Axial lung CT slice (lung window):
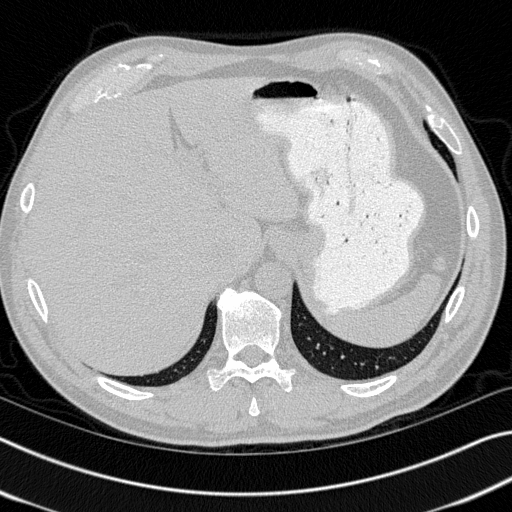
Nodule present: no